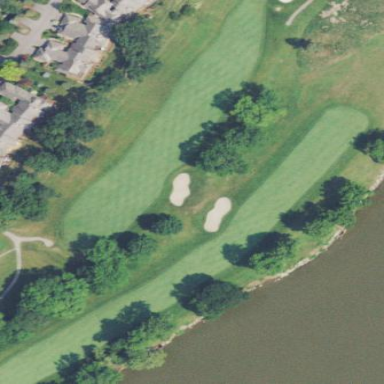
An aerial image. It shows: Golf course surrounded by greenery.